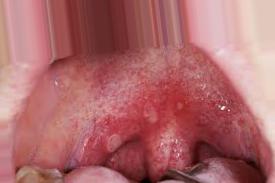
Condition: Mouth Ulcer